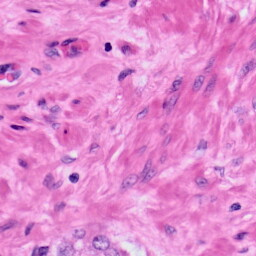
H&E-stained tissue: Prostate